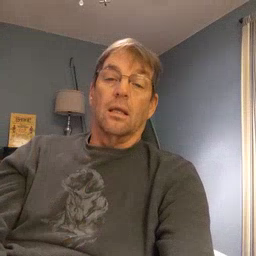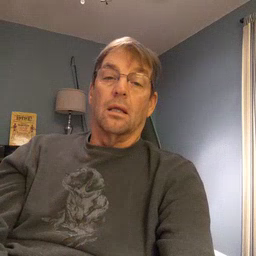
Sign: airplane